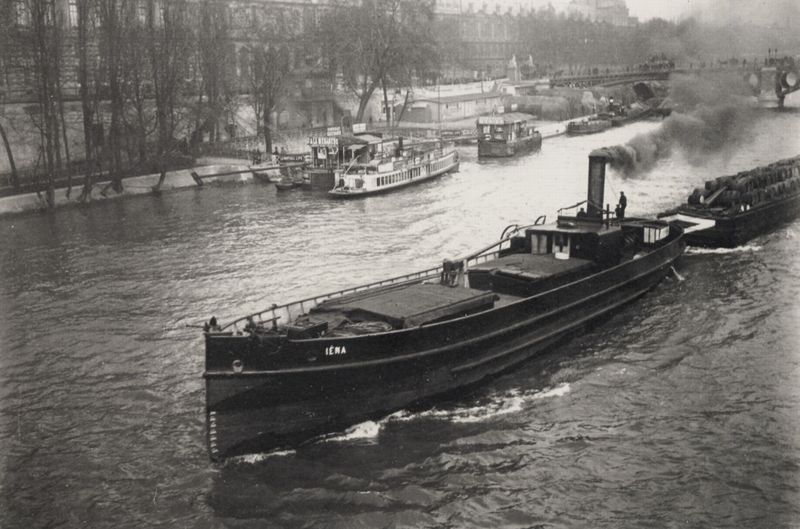
Titel: Schlepper und Kähne auf der Seine
Künstler: Francois Emile Zola
Schlagwörter: baum, himmel, mann, wasser, weiß, bäume, fluss, menschen, stadt, ufer, grau, hintergrund, paris, schwarz, strasse, gebäude, haus, gracht, häuser, brücke, kanal, qualm, rauch, boot, boote, kahn, kamin, schornstein, gischt, schiff, schiffe, wellen, last, transport, winter, hafen, industrie, ladung, seine, anleger, lastkahn, promenade, strom, strömung, dampf, dampfer, dampfschiff, kutter, foto, fotografie, berlin, fracht, kohle, trostlos, schwarzweiss, photo, industrialisierung, diagonale, kapitän, london, verband, louvre, fotographie, anlegestelle, amsterdam, jahrhundert, schwarz/weiß, prag, industriealisierung, überfahrt, schlepper, schifffahrt, dampfboot, frachtschiff, orsay, lee, wellens, russ, hausboot, schleppkahn, abgas, moldau, schifffe, n, üste, luv, iena, schiffsverband, schleppverband, indrustrialisierung, fampf, #geländer